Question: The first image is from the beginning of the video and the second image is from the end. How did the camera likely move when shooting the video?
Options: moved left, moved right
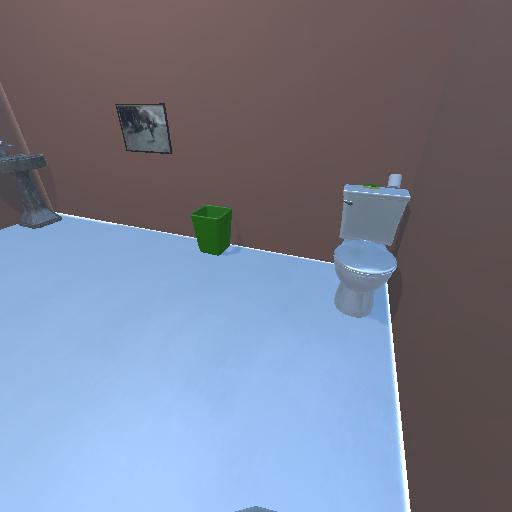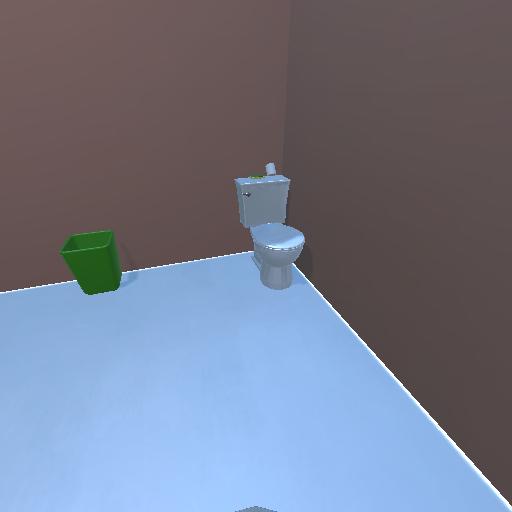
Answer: moved left